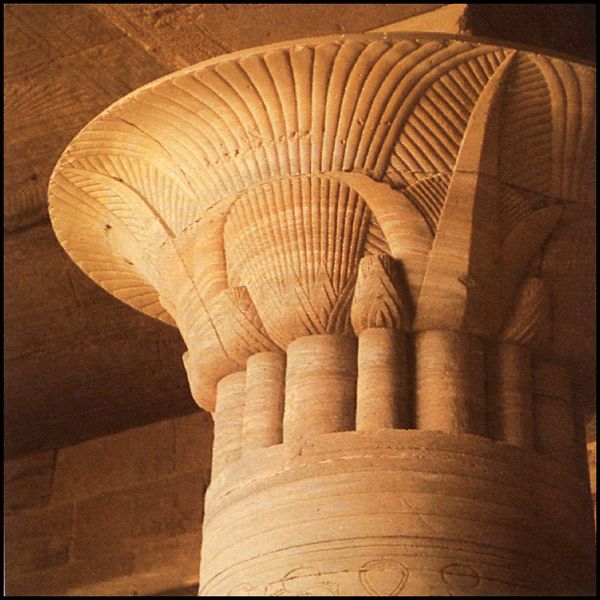
Titel: Kompositkapitell im Säulensaal des Isis-Tempels
Standort: Philae (Afrika - Ägypten)
Schlagwörter: gelb, orange, säule, blüten, muster, alt, stein, kirche, relief, ornamente, streifen, foto, fugen, kreise, sandstein, tempel, muschel, agypten, sr